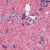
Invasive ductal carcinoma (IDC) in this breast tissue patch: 1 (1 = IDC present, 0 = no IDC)